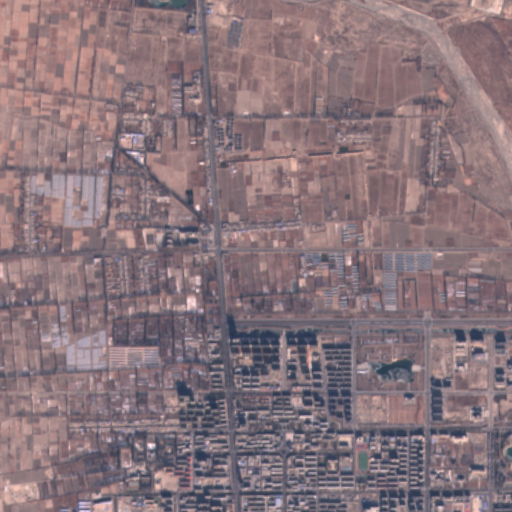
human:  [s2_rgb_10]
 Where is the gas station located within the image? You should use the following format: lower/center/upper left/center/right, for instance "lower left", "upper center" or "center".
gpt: The gas station is located in the upper center of the image.
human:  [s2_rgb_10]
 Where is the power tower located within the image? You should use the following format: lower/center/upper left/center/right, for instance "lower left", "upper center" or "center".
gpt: The power tower is located in the upper of the image.
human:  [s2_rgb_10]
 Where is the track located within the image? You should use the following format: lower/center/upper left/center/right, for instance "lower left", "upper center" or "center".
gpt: The track is located in the lower right of the image.
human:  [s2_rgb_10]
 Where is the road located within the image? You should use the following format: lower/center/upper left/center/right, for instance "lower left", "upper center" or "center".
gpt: There is no road in the image.